Question: I am trying to test a custom_type using rspec-puppet.
'''
class vim::ubuntu::config {
custom_multiple_files { 'line_numbers':
ensure => 'present',
parent_dir => '/home',
file_name => '.vimrc',
line => 'set number';
}
}
'''
'''
require 'spec_helper'
describe "vim::ubuntu::config" do
it do
should contain_custom_multiple_files('line_numbers').with({
'ensure' => 'present',
'parent_dir' => '/home',
'file_name' => '.vimrc',
'line' => 'set number',
})
end
end
'''
'''
2) vim::ubuntu::config
Failure/Error: })
Puppet::Error:
Puppet::Parser::AST::Resource failed with error ArgumentError: Invalid resource
type custom_multiple_files at /etc/puppet/modules/vim/spec/fixtures/modules
/vim/manifests/ubuntu/config.pp:7 on node ...
# ./spec/classes/ubuntu_config_spec.rb:10
'''
'''
puppet --version
3.4.3
'''

Rspec-puppet cannot find the custom type 'custom_multiple_files', while puppet is able to find and execute the custom type during a puppet run.
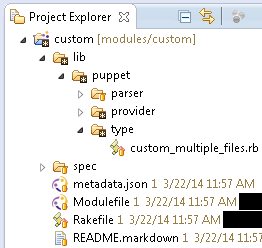
Answer: You'll need to have a copy of your module in your spec/fixtures/module folder. You can also use a symlink to add a reference from spec/fixtures/module to your custom_type_module.
Reference: <URL>